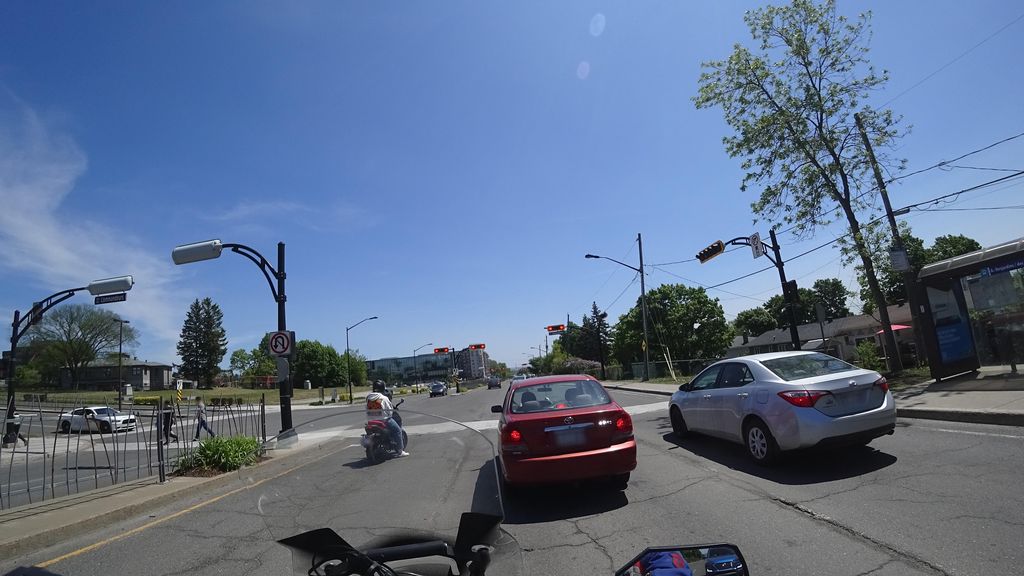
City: quebec_city